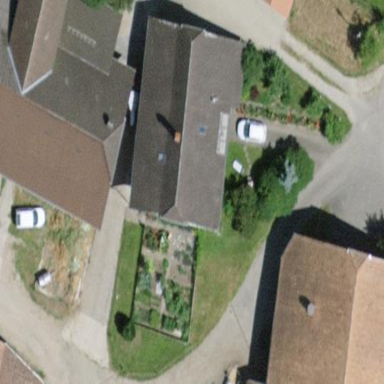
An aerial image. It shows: Residential building.